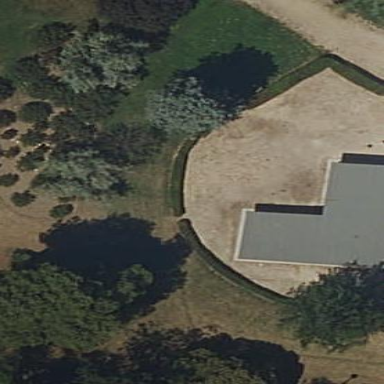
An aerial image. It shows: Service building.